Question: Example:

The area with the red border is where you can fully see through the mask. Everything else is grayscaled and partially hidden with opacity or transparent white background.
One thing I tried is to make a class for each selectable area with a grayscale filter and lower opacity. Then I apply this class on all areas but the selected one. But this doesn't work well this nested zones because some of the areas become less opaque than others.
Any advice on how could I implement this?
---
<URL>
Works as expected only on '#footer', because it doesn't have parent or children areas that are selectable
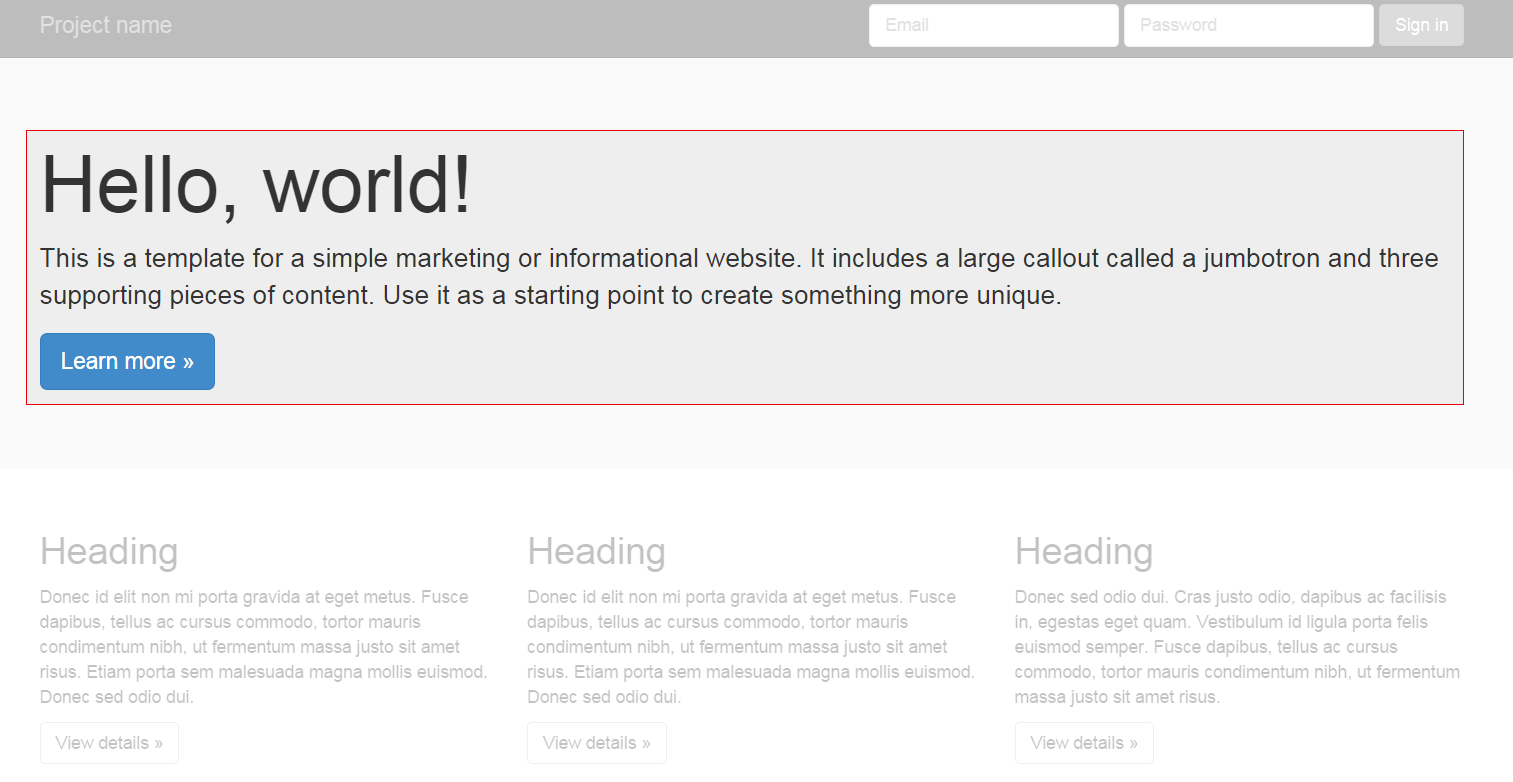
Answer: You could apply an 'highlighted' class to the chosen element like so
'''
.highlighted {
border: 1px red solid;
outline: 999em solid rgba(255,255,255, .75);
}
'''
A wide outline will cover all other elements.
Example : <URL>